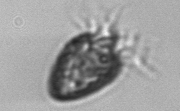
Label: Strombidium_tintinnodes